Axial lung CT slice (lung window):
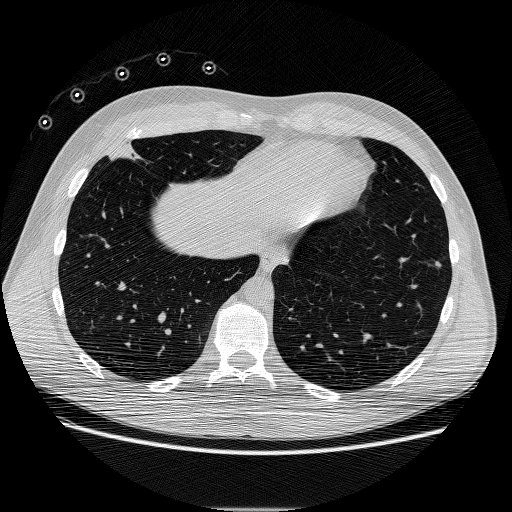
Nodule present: yes
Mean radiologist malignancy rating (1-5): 4.75